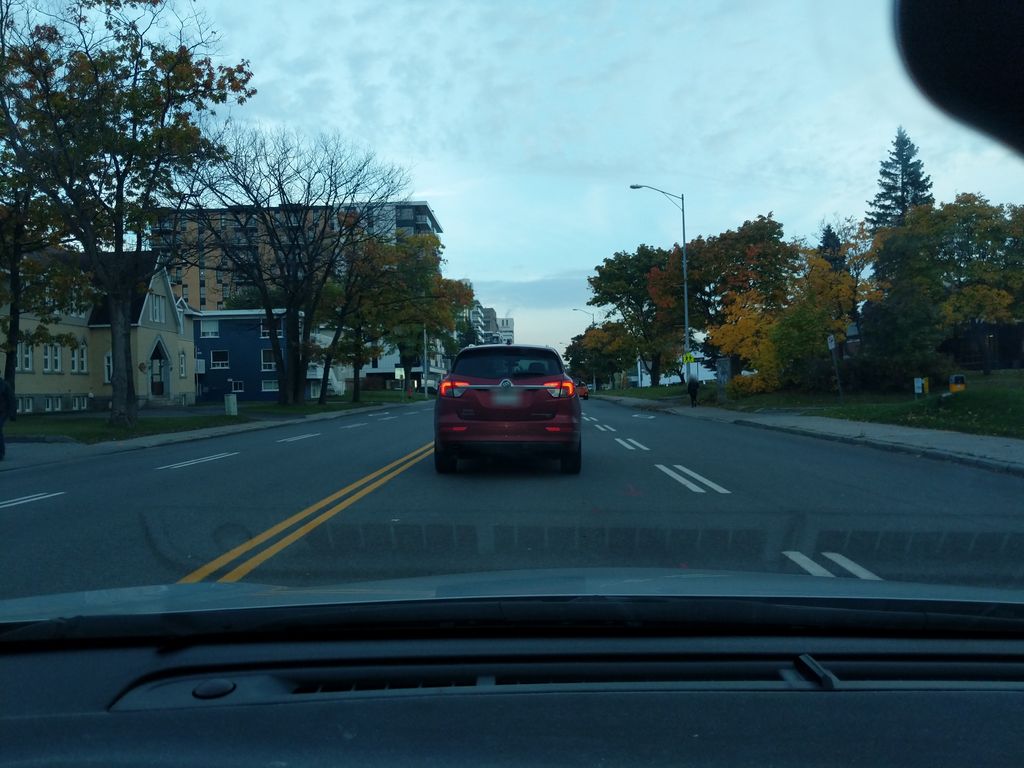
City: quebec_city